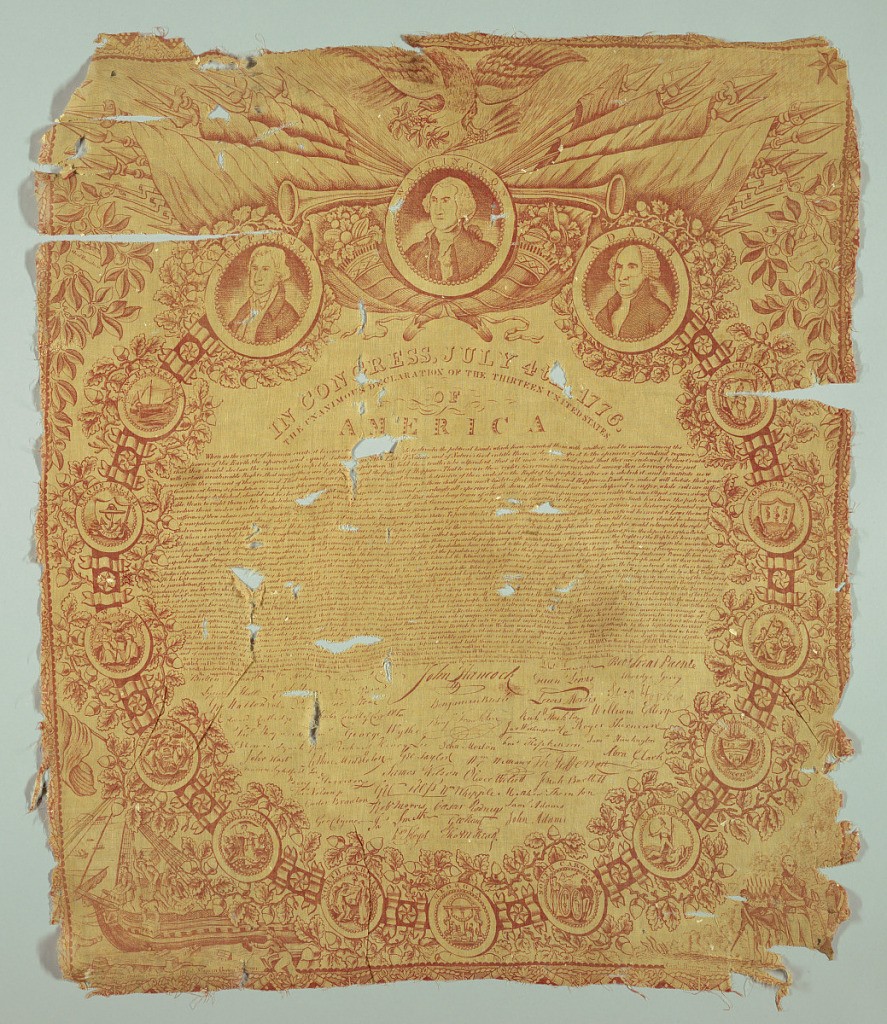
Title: Textile
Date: ca. 1826
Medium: cotton Technique: printed on plain weave
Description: Commemorative textile, likely marking the half-century mark of the American Revolution, has the Declaration of Independence with signatures filling circular central area, framework of state seals, and stars with oak twigs, eagle, trophées of war, and portraits of Washington, Adams and Jefferson at top. Scenes from the Revolutionary War in the lower corners.